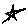
Label: star